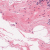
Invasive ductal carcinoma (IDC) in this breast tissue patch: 0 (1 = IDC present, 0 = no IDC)